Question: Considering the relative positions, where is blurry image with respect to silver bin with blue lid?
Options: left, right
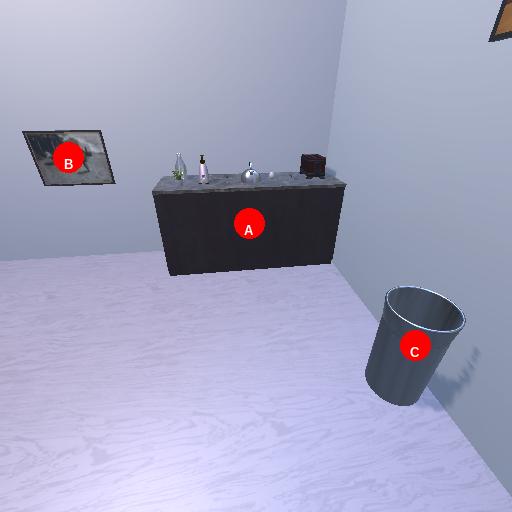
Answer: left